Question:
I have Job A which triggers two downstream jobs, say Job B and Job C. These two downstream jobs executes in parallel on master node. Job B then triggers another job say job 1 on a slave node and job C triggers job 2 on the same slave node almost at the same time. Number of executors configured on this slave node is 1 as i don't want job 1 and job 2 to run concurrently. Job 2 gets queued since job 1 is already running on that slave node. But when job 1 finishes execution, job 2 runs into executor starvation and gets stuck.
Issue:- Job 2 is running into executor starvation and gets stuck.
Is there any way in which once job 1 finishes execution, job 2 starts running instead of getting stack. i have also tried Throttle concurrent builds plugin but still the issue persists.
Thanks in advance!
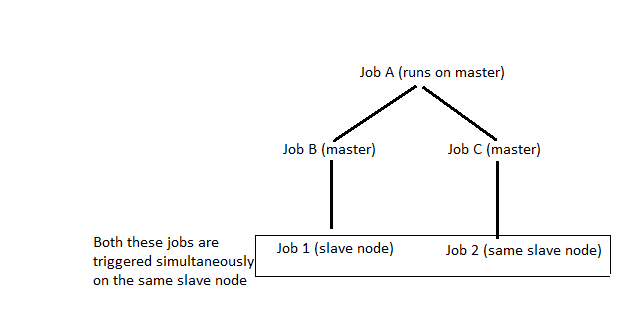
Answer: There are several plugins that allow resource management:
<URL>
<URL>
<URL>
Some block the job from executing, others have the job "wait" for the resource (while job is running).
You would have to setup your Job1 and Job2 to use some resource, so that they can wait for one another.